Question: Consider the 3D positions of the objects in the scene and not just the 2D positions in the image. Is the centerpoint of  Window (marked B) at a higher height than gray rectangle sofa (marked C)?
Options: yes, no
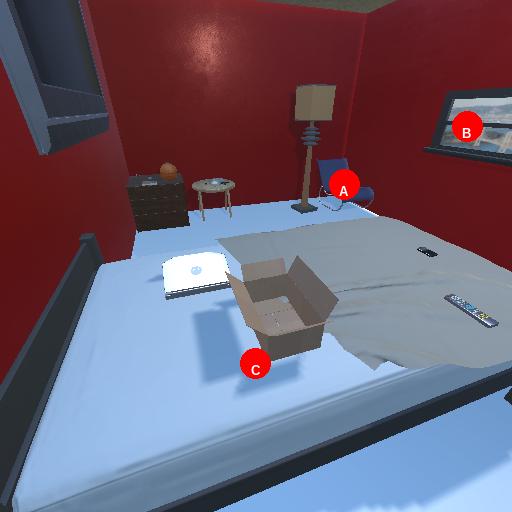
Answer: yes